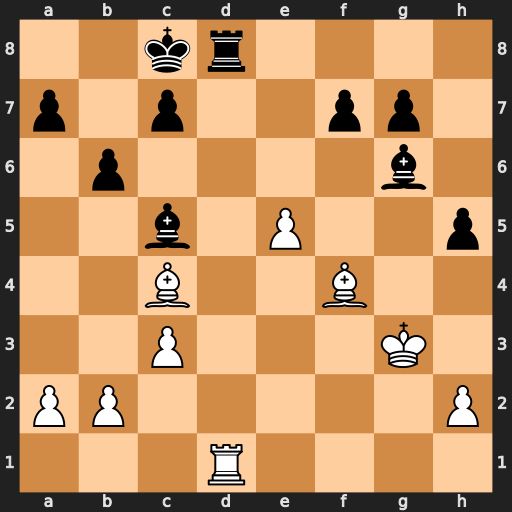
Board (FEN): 2kr4/p1p2pp1/1p4b1/2b1P2p/2B2B2/2P3K1/PP5P/3R4
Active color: w
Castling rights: -
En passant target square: -
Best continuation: Ba6+ Kb8 Rxd8#